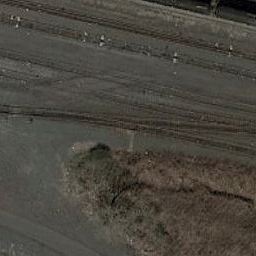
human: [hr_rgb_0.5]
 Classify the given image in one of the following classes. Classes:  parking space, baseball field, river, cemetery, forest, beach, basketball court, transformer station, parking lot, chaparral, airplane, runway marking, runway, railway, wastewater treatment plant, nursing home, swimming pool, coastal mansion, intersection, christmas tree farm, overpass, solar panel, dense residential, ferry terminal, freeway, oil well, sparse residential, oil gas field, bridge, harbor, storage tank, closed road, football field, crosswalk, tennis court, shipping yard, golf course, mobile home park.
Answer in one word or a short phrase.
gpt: railway